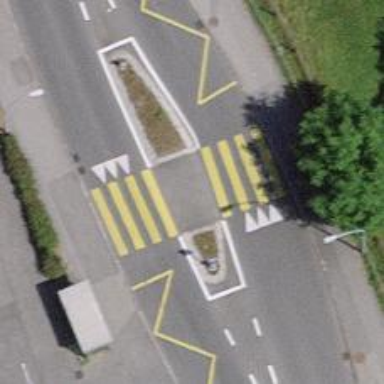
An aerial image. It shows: Uncontrolled zebra crossing with pedestrian island.